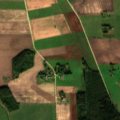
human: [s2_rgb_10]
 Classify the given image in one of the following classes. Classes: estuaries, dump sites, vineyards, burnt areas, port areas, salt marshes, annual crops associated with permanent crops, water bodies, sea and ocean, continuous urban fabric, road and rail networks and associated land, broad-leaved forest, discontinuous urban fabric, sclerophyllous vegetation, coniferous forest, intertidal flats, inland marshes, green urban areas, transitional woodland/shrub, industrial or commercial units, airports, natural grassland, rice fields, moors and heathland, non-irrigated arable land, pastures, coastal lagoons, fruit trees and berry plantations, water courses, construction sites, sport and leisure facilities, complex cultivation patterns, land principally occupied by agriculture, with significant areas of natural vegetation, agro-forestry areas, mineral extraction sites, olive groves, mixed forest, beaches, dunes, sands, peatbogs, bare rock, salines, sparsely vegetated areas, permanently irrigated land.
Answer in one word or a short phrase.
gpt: non-irrigated arable land, pastures, broad-leaved forest, coniferous forest